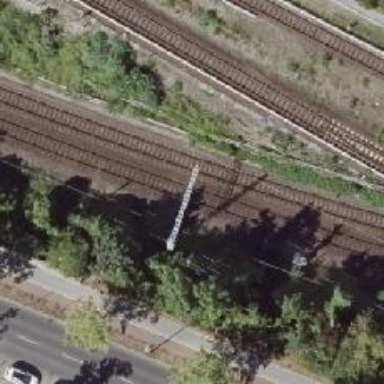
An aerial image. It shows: Railway milestone with catenary mast.